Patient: sex M, age 56
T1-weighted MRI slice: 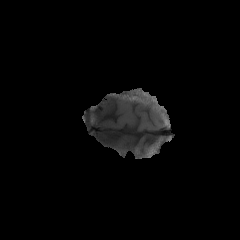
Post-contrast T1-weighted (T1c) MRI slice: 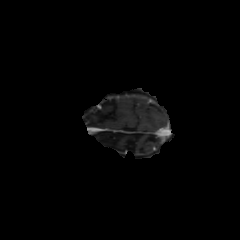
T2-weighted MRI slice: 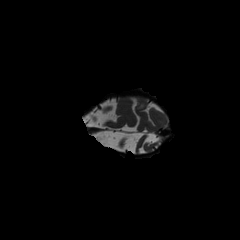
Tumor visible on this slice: yes
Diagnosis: Glioblastoma, IDH-wildtype
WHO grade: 4